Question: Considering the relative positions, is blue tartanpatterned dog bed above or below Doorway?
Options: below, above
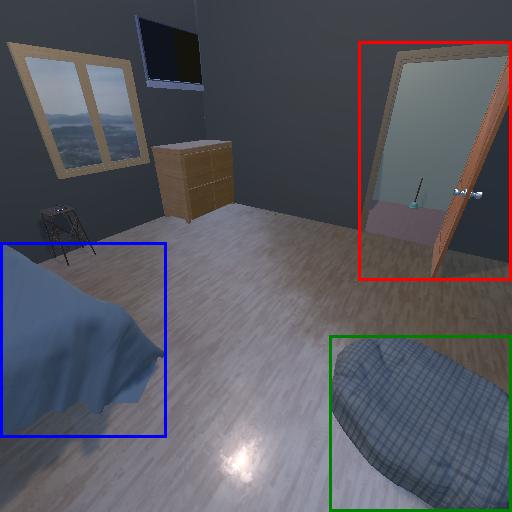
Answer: below